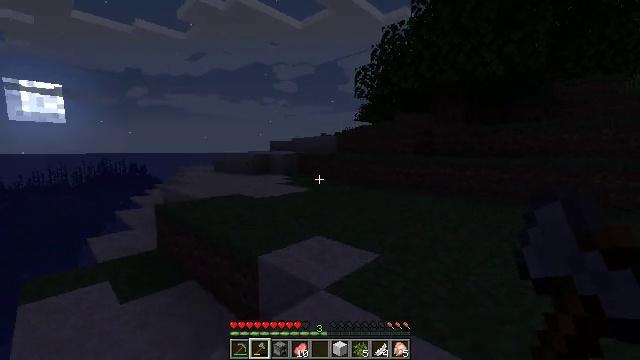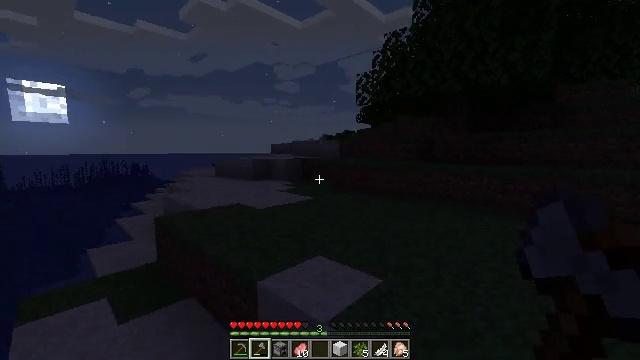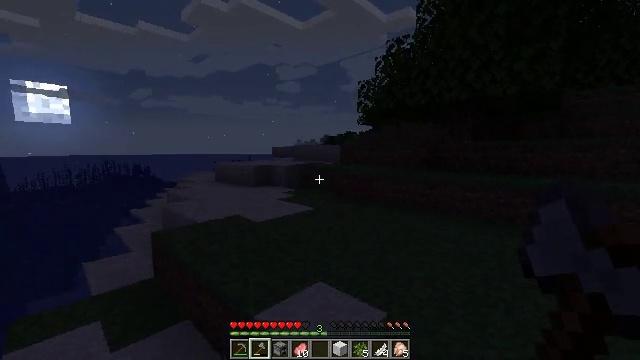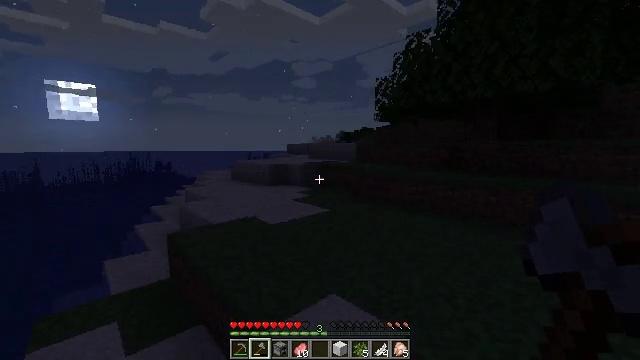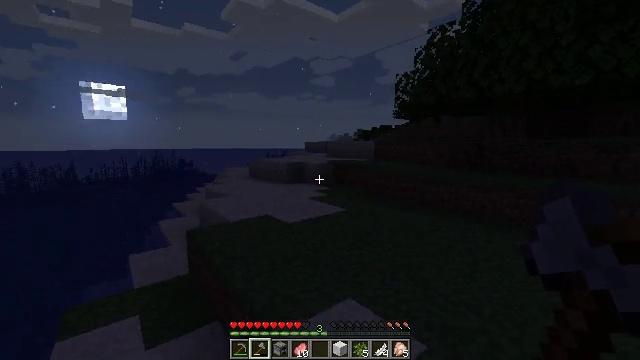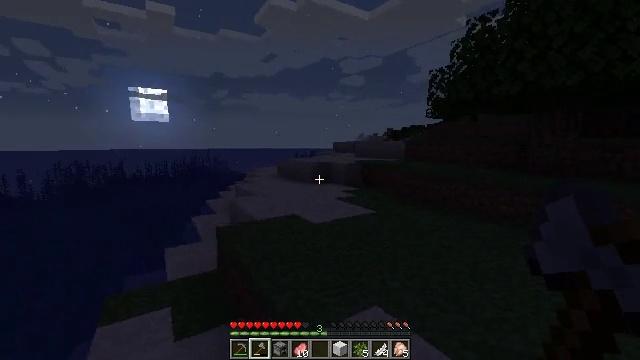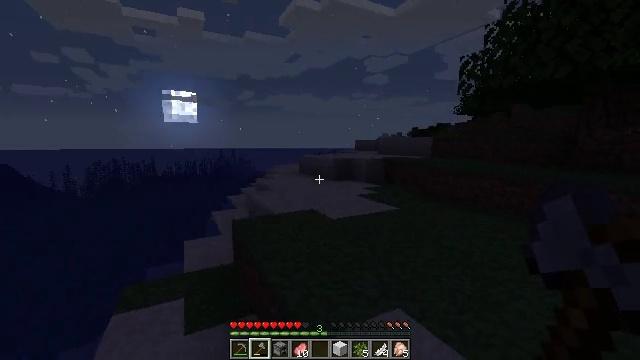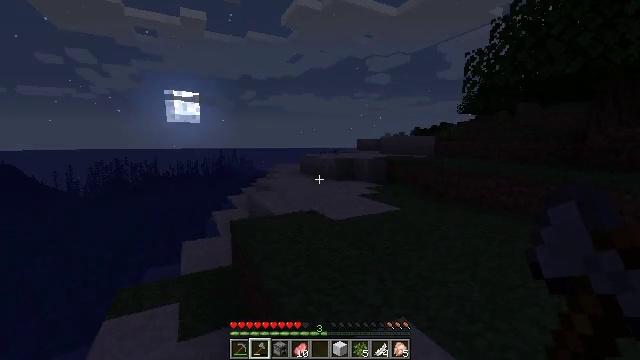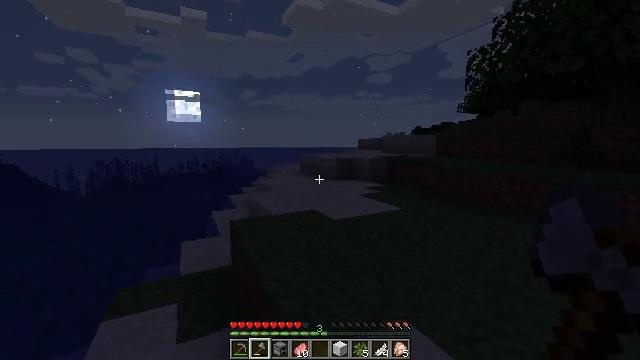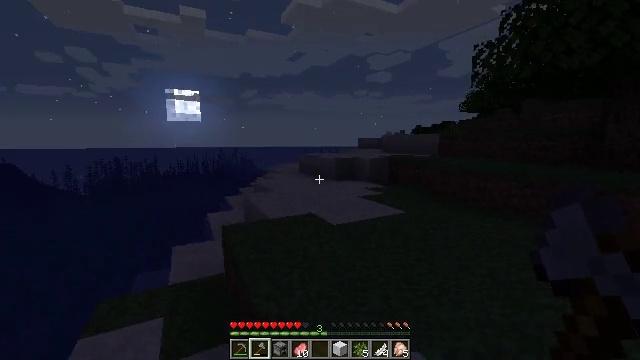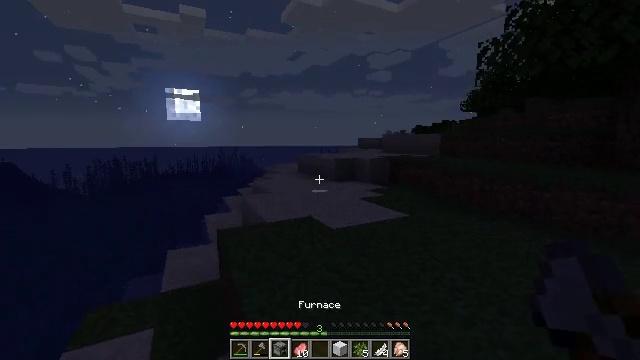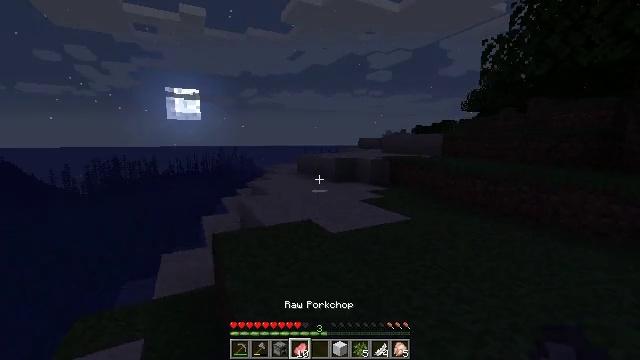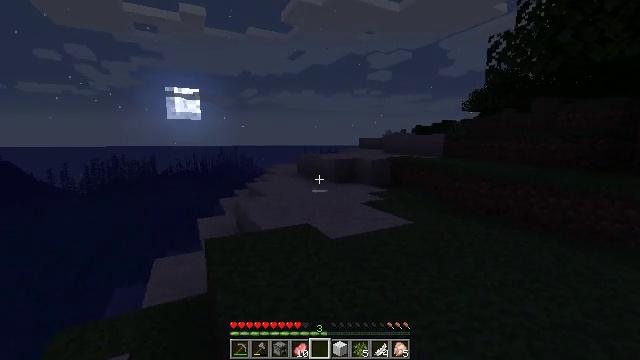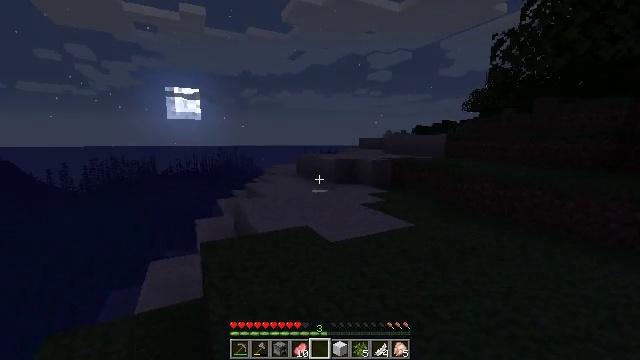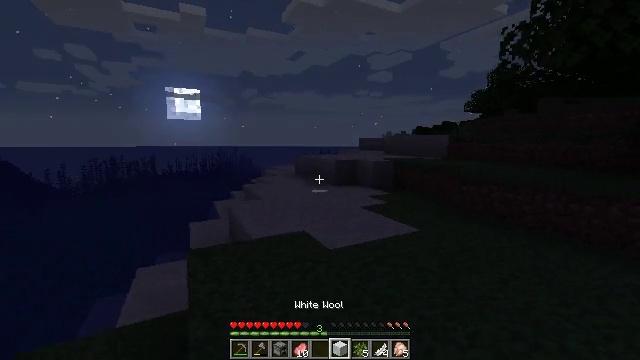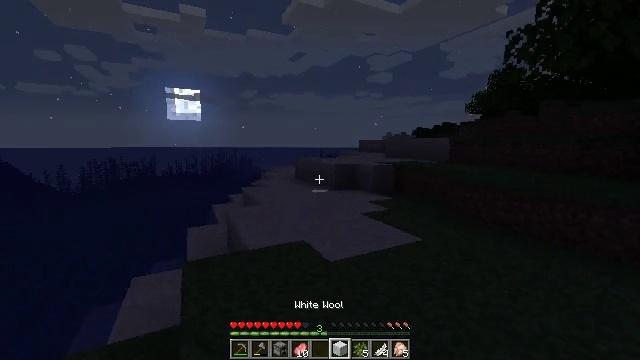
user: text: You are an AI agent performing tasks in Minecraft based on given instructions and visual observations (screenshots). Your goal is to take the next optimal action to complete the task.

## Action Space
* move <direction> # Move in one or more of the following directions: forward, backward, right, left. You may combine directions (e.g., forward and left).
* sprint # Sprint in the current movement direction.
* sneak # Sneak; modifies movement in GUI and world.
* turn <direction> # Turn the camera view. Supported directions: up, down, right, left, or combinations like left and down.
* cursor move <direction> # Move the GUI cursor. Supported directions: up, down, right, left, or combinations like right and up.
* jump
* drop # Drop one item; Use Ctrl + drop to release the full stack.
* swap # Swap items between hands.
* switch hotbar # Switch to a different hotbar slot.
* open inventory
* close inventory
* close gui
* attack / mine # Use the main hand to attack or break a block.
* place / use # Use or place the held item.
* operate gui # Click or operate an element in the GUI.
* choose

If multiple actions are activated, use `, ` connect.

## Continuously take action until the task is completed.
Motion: motion action
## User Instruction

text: Put raw salmon in the furnace to craft cooked salmon.
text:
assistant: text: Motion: move forward, sprint, jump
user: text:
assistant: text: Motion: move forward, sprint, jump
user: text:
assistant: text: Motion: move forward, sprint, turn left, jump
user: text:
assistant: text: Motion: move forward, sprint, turn left
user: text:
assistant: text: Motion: move forward, sprint, turn left
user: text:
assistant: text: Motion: move forward, sprint, turn left
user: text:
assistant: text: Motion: move forward, sprint
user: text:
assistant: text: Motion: move forward, sprint
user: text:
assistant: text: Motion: move forward, sprint
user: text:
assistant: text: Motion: move forward, sprint
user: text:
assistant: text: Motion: move forward, sprint
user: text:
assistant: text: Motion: move forward, sprint
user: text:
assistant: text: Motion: move forward, sprint
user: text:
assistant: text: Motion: move forward, sprint
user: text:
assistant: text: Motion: move forward, sprint, jump
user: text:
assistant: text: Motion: move forward, sprint, jump
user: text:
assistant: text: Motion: move forward, sprint, jump
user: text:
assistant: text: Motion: move forward, sprint, jump
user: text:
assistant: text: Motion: move forward, sprint, jump
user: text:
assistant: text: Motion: move forward, sprint, jump
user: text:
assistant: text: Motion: move forward, sprint, jump
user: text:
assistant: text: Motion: move forward and move left, sprint, jump
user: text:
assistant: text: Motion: move forward and move left, sprint, jump
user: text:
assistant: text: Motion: move forward and move left, sprint, jump
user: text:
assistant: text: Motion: move forward and move left, sprint, jump
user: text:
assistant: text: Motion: move forward and move left, sprint, jump
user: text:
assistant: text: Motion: move forward, sprint, jump
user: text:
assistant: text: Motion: move forward, sprint, jump
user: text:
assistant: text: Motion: move forward, sprint, jump
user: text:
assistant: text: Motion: move forward, sprint, jump